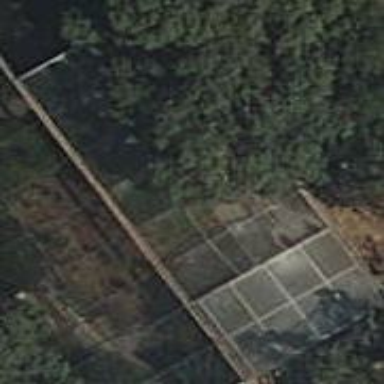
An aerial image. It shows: Greenhouse.